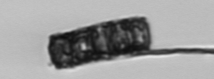
Label: Paralia_sulcata